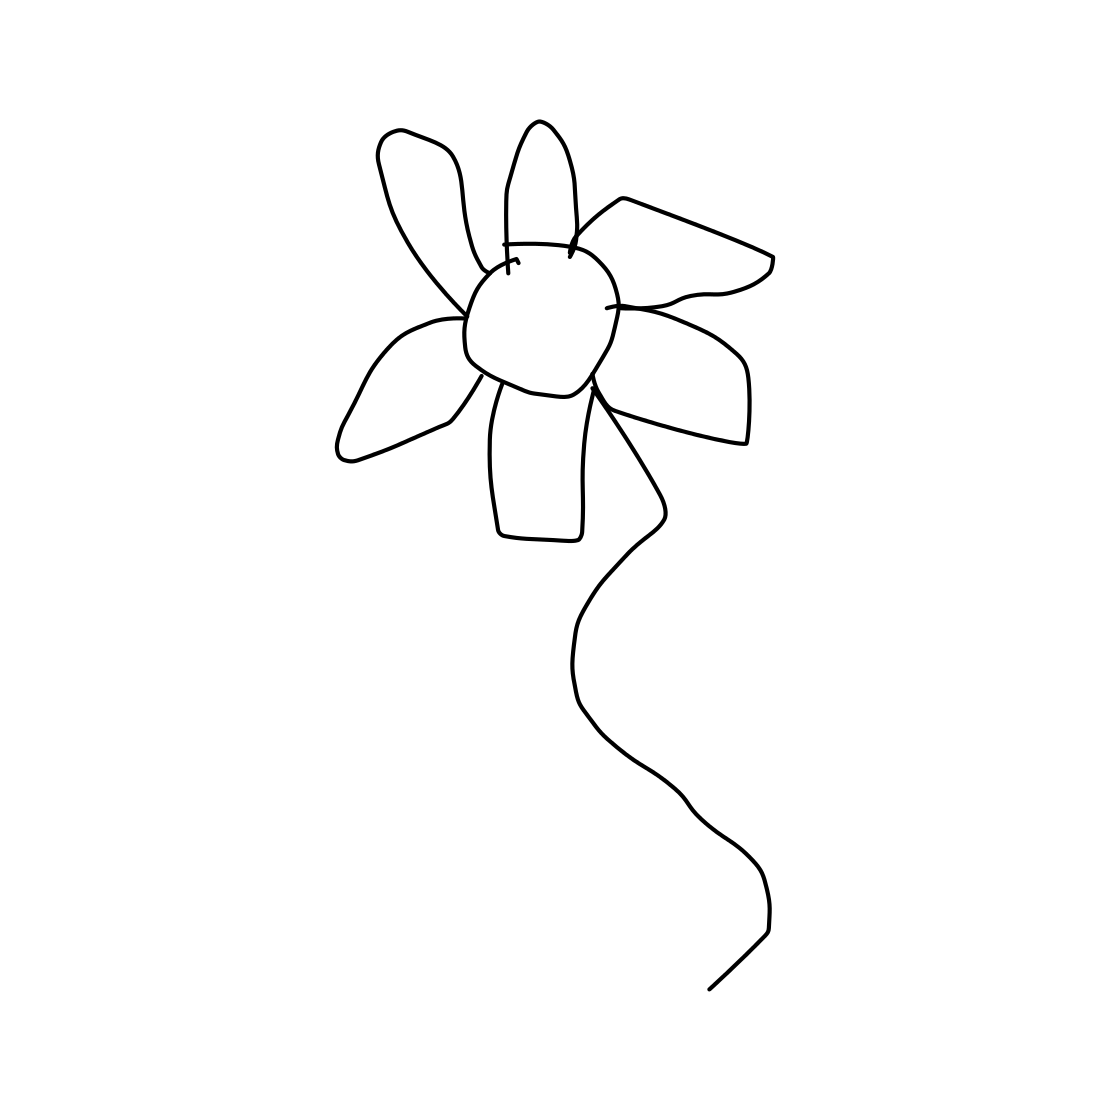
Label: flower with stem